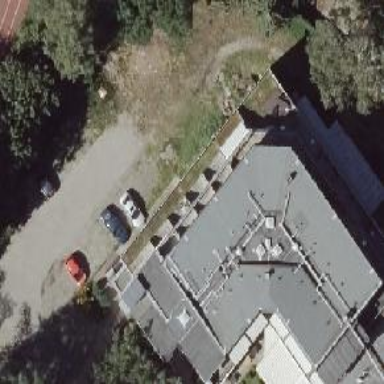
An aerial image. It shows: Nursing home.